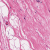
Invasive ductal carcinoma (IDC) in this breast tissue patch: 0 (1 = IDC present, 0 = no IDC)